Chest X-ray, PA view. Patient: 47 years old, sex F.
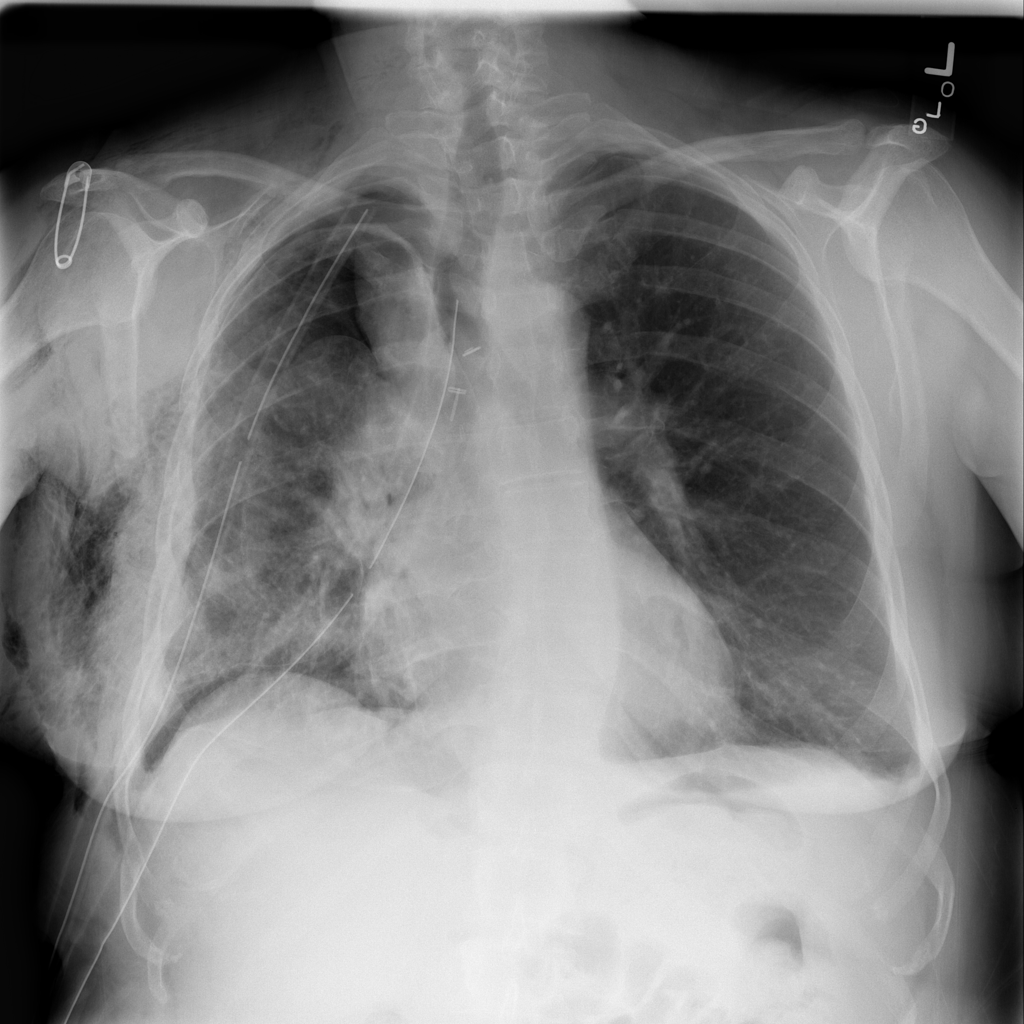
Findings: Atelectasis, Effusion, Emphysema, Pneumothorax